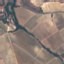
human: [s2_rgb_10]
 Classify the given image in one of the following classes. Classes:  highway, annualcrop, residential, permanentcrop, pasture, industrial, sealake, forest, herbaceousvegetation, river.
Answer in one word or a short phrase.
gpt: PermanentCrop